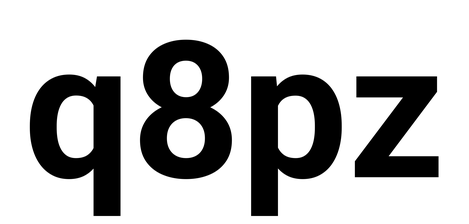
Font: Roboto_Bold